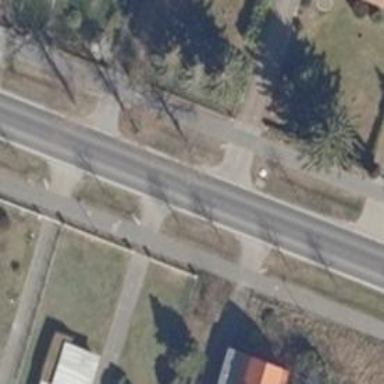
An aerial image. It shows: Driveway leading to service road.